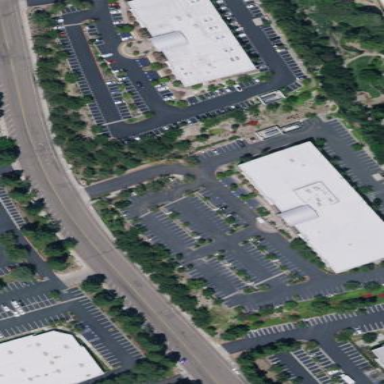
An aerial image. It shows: Office building.